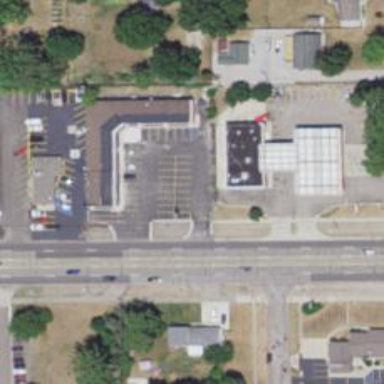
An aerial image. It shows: Convenience shop.